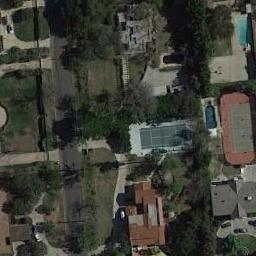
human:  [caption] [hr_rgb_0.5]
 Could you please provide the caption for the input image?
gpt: There are many different shapes and sizes of buildings next to the tennis courts .

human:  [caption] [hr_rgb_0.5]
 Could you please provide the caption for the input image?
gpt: The tennis court is on the grass next to some buildings and trees .

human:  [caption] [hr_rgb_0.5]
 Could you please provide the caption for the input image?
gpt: Tennis court and swimming pool in the middle of a residential area surrounded by trees .

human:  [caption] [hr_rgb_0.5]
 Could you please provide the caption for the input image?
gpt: There are two tennis courts at the bottom of the picture .

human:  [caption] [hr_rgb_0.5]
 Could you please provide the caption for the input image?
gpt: There are some green trees and buildings beside the tennis court .